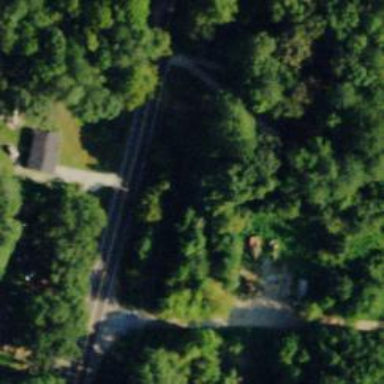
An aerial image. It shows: Culvert tunnel.